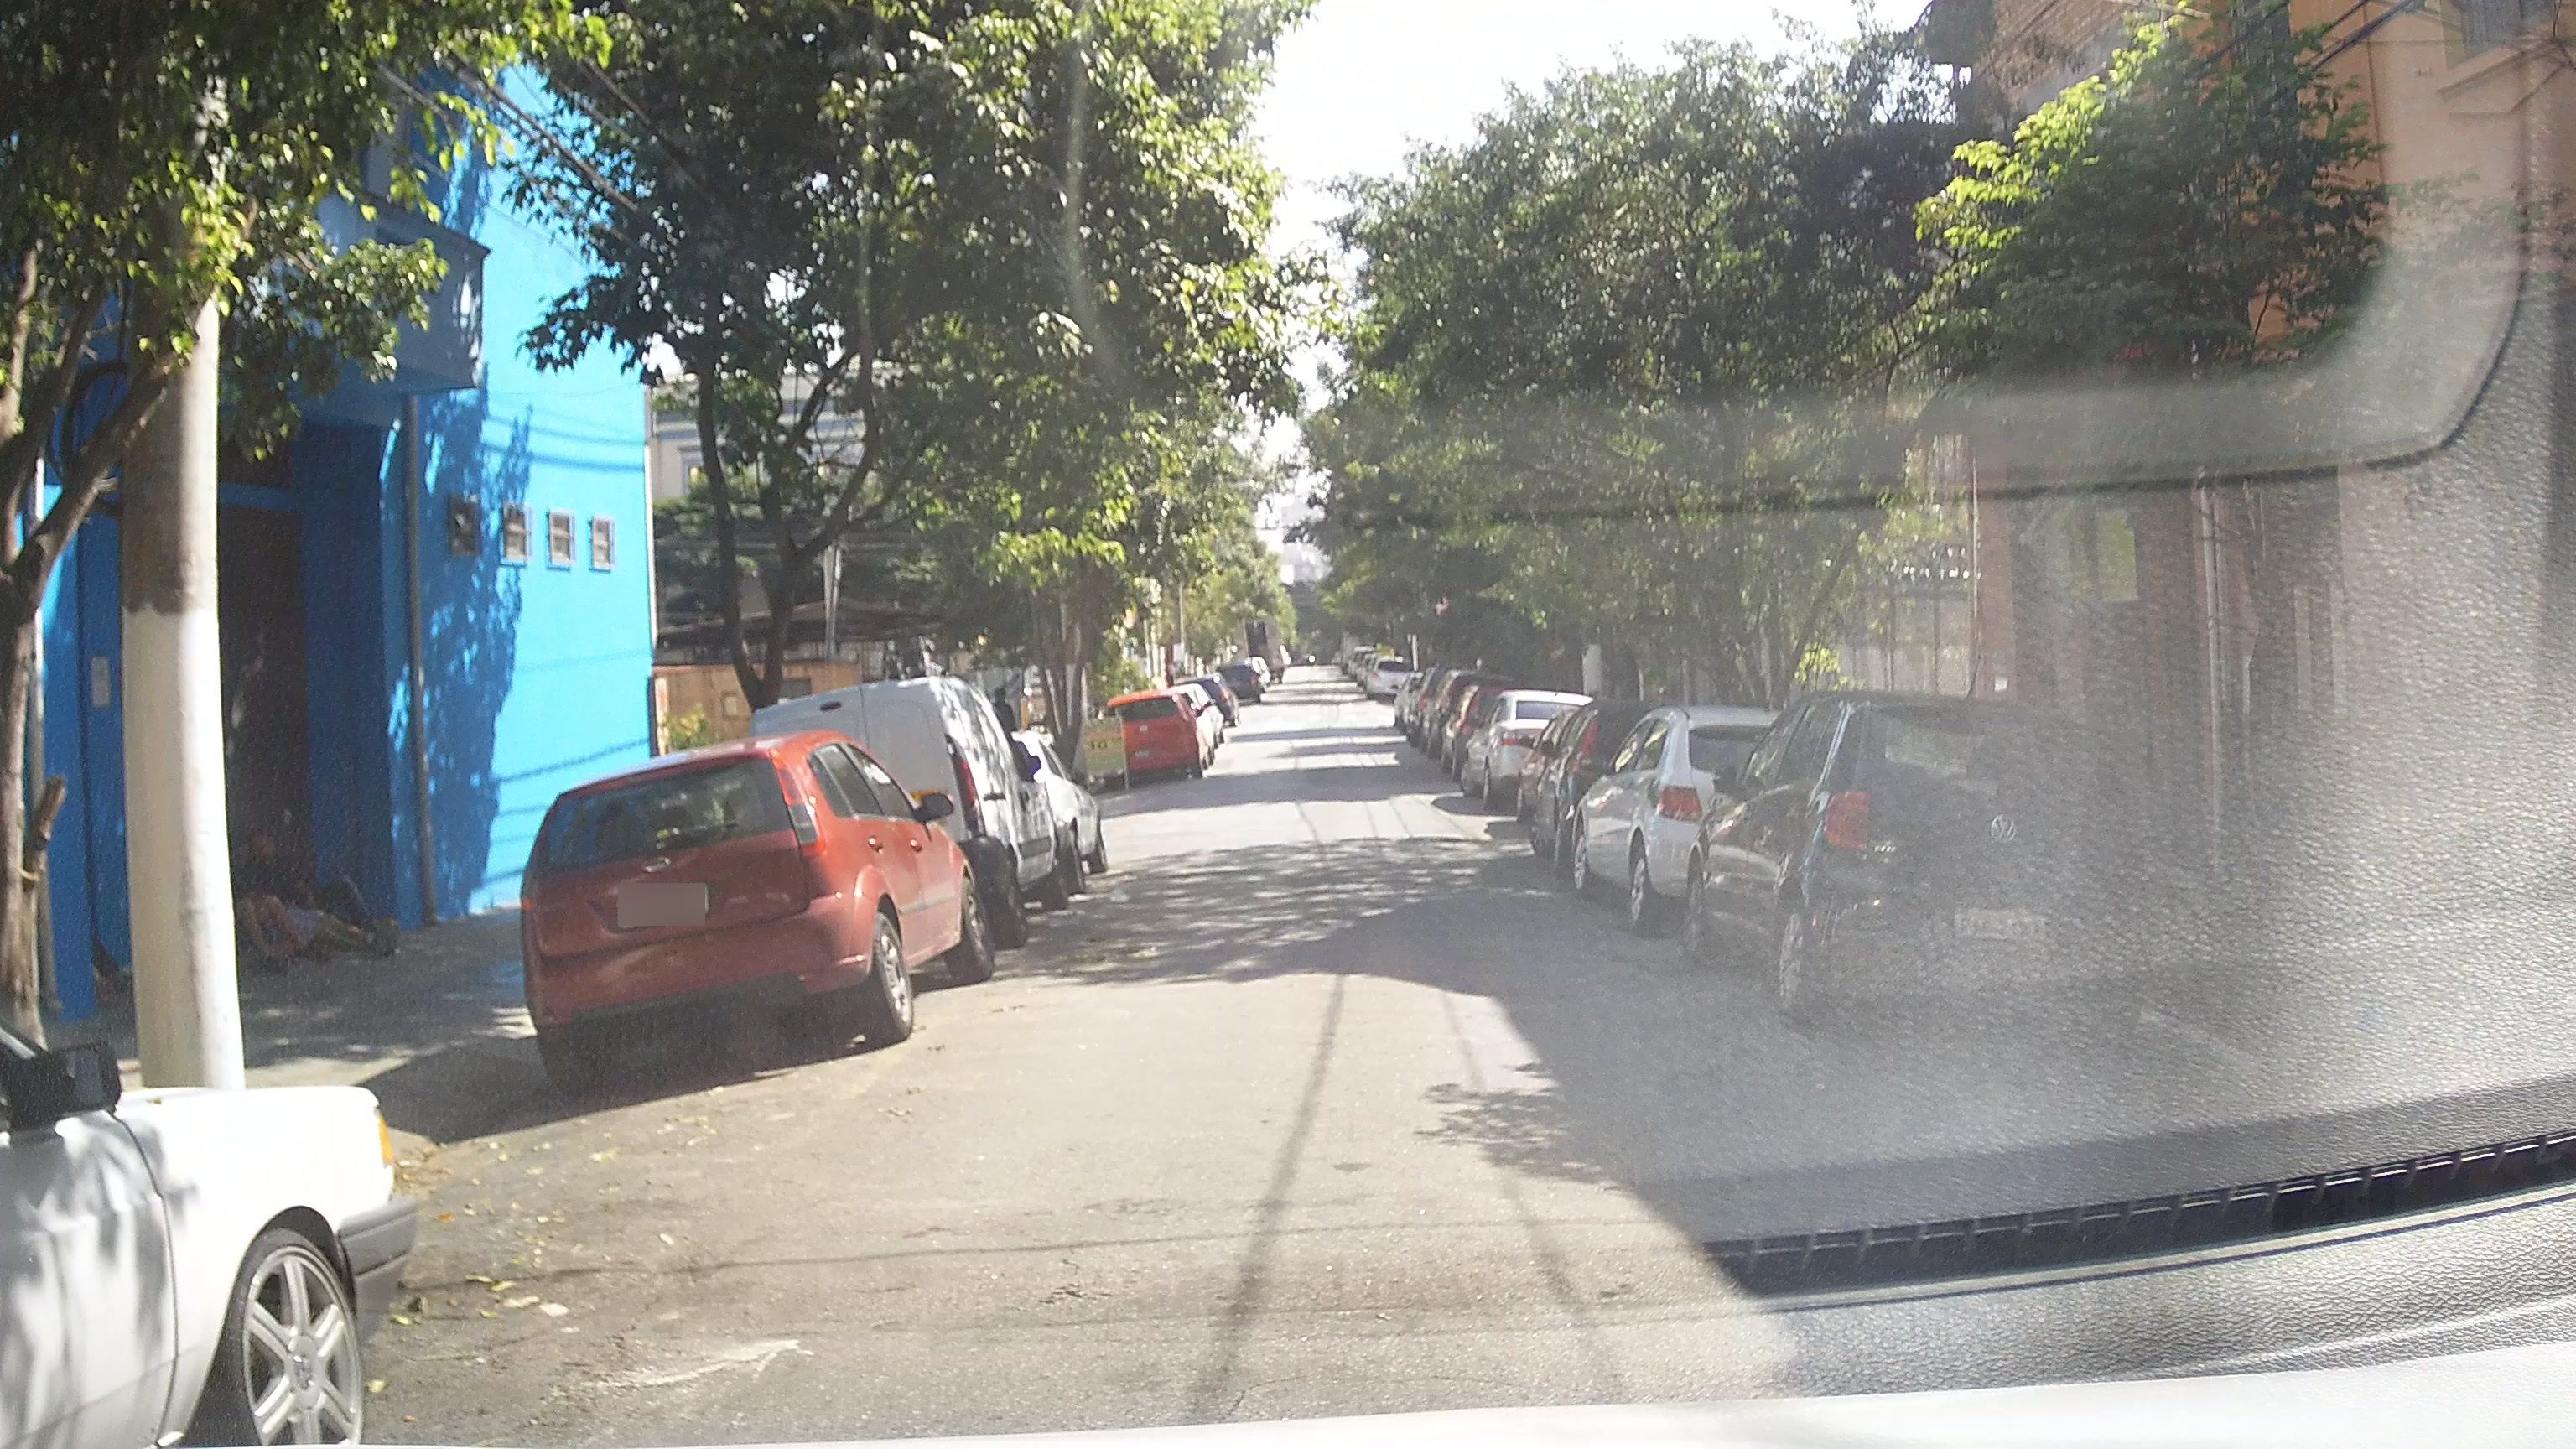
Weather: clear
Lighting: day
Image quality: good
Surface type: walking surface
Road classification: footway
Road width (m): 6.0
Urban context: urban centre
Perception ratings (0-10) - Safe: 2.71, Lively: 7.71, Beautiful: 1.91, Boring: 0.59, Depressing: 3.18, Wealthy: 3.24